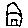
Label: house